Question: I'm making this app to display lame jokes and basically the layout has a back buutton, (which the red arrow points to). But whenever I press it, the app crashes. I learned that the hardware back button (on the right side) works just fine. Since I'm on a tight deadline, I'm fine with just using the hardware button. So where would I find the code to take out the back button, or how would I take it out? Thanks so much guys!

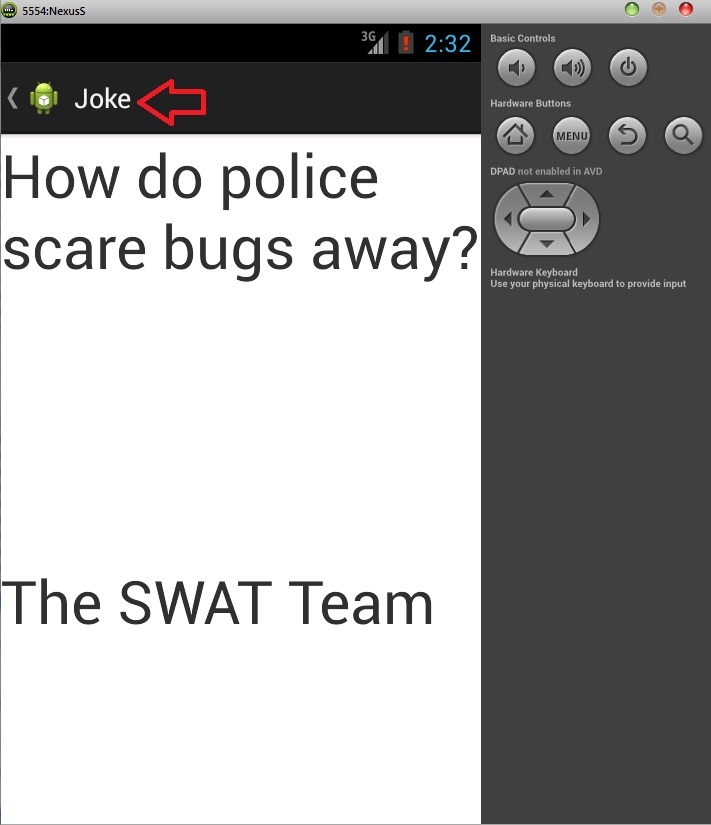
Answer: 'how would I take it out?'
For disabling the back button on 'Action' bar, in the 'onCreate()' function of your 'Activity' try:
'''
ActionBar actionBar = getActionBar();
actionBar.setHomeButtonEnabled(false);
actionBar.setDisplayShowHomeEnabled(false);
'''
Hope it helps.